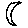
Label: moon